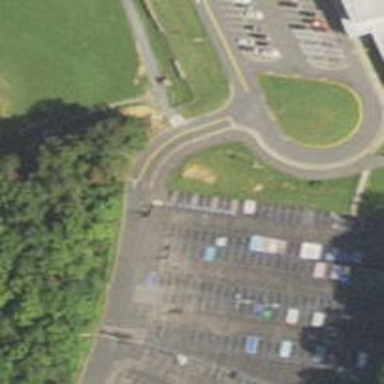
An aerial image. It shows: Parking space is available.